Question: I'm using Applescript in conjunction with <URL>. This is really useful for my keeping track of my freelance work.
Here's the code I'm using:
'''
tell application "Billings" to activate
tell application "System Events"
tell process "Billings"
tell menu bar 1
tell menu bar item "Slips"
tell menu "Slips"
if menu item "Start Timer" exists then
click menu item "Start Timer"
else
click menu item "Stop Timer"
end if
end tell
end tell
end tell
keystroke "h" using {command down}
end tell
end tell
'''
I have it popped into an Alfred extension set to activate with CTRL+ALT+CMD+T.
Unfortunately, it's a bit clunky. Before yesterday I'd never touched Applescript, so I fear my chops are a bit poor. The Billings window momentarily pops up into the foreground and is then hidden again. It also won't hide if any modifier keys other than H happen to be pressed on the keyboard.
Thus:
- -
Billings is an OSX freelance time tracking and invoicing package. I use the timer to track how much time I spend on each task, so that I can accurately bill my clients. I personally find it very useful. The timer (for the current item I'm working on) is displayed in the menubar, and can be toggled by a mouse click. Ideally I'd be able to easily start and stop it with a keyboard shortcut when Billings isn't in the foreground, but there's no inbuilt functionality for doing so. It looks like this:
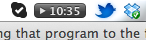
Answer: Here is a solution to keep the application in the background.
'''
-- no activate
tell application "System Events"
tell group 1 of group 2 of window "Billings" of process "Billings"
perform action "AXPress" of (get first button whose its name ends with " Timer")
end tell
end tell
'''
--
If it does not work, here is the solution that hides the application without using the shortcut
'''
activate application "Billings"
tell application "System Events"
tell process "Billings"
tell menu "Slips" of menu bar item "Slips" of menu bar 1
click (get first menu item whose its name ends with " Timer")
end tell
set visible to false
end tell
end tell
'''